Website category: university
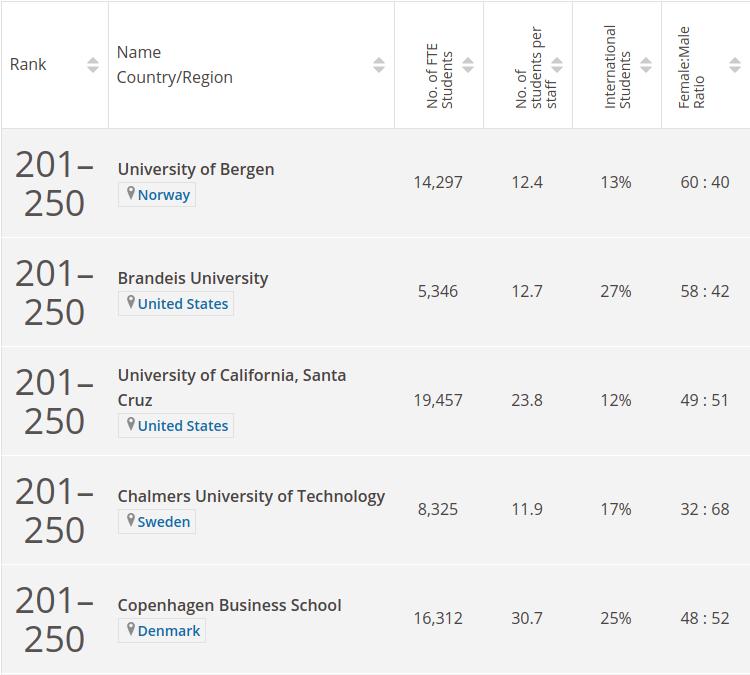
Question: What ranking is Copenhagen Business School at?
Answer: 201250

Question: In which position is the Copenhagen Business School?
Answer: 201250

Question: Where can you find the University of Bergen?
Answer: Norway

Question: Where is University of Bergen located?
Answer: Norway

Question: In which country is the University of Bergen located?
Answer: Norway

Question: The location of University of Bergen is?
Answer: Norway

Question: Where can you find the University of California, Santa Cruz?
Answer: United States

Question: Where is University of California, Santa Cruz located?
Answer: United States

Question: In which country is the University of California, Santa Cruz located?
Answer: United States

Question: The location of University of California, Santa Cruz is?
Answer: United States

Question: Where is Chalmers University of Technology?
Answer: Sweden

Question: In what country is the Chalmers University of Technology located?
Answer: Sweden

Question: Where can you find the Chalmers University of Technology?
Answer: Sweden

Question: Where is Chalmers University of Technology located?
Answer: Sweden

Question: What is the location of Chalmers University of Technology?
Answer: Sweden

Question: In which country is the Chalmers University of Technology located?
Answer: Sweden

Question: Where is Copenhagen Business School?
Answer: Denmark

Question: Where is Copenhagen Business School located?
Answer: Denmark

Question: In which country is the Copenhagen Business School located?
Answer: Denmark

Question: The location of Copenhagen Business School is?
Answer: Denmark

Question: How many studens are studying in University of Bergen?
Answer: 14,297

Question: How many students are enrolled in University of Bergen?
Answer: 14,297

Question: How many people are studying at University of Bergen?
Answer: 14,297

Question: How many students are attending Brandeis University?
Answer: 5,346

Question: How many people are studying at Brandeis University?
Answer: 5,346

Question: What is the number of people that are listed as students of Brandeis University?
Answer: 5,346

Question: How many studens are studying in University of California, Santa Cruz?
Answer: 19,457

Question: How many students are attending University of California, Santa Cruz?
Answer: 19,457

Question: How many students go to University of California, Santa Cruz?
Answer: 19,457

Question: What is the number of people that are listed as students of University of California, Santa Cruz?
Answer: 19,457

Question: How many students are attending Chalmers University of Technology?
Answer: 8,325

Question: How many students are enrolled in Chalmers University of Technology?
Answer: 8,325

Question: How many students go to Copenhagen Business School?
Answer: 16,312

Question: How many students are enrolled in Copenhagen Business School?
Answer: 16,312

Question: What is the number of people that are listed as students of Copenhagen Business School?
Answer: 16,312

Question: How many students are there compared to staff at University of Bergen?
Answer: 12.4

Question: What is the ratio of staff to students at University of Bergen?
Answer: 12.4

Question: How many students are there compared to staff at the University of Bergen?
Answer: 12.4

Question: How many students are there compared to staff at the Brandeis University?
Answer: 12.7

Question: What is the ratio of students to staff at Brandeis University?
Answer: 12.7

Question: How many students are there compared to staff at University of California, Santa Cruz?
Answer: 23.8

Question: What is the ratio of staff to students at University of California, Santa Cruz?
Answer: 23.8

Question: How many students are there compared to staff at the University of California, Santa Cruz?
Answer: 23.8

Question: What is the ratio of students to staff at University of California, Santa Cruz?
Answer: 23.8

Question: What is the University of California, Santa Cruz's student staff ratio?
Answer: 23.8

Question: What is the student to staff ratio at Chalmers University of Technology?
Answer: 11.9

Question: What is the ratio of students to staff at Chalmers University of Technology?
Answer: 11.9

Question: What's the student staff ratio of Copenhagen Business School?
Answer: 30.7

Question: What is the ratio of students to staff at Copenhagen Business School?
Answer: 30.7

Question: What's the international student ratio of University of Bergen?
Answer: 13%

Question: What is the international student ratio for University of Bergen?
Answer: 13%

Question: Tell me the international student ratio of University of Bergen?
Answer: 13%

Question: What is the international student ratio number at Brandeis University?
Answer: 27%

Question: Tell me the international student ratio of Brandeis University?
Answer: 27%

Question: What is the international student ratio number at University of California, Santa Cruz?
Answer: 12%

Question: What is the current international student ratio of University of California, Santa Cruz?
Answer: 12%

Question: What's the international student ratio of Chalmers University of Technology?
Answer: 17%

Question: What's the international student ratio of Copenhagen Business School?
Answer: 25%

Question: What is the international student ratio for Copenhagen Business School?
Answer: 25%

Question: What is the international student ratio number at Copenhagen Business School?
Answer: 25%

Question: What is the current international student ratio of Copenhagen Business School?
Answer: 25%

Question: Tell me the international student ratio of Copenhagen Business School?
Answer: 25%

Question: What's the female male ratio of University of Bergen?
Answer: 60 : 40

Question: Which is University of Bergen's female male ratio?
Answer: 60 : 40